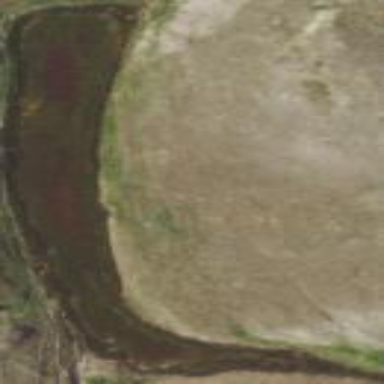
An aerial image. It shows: Reservoir.